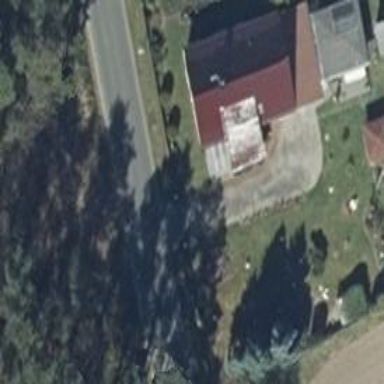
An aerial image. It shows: House with flat red roof.